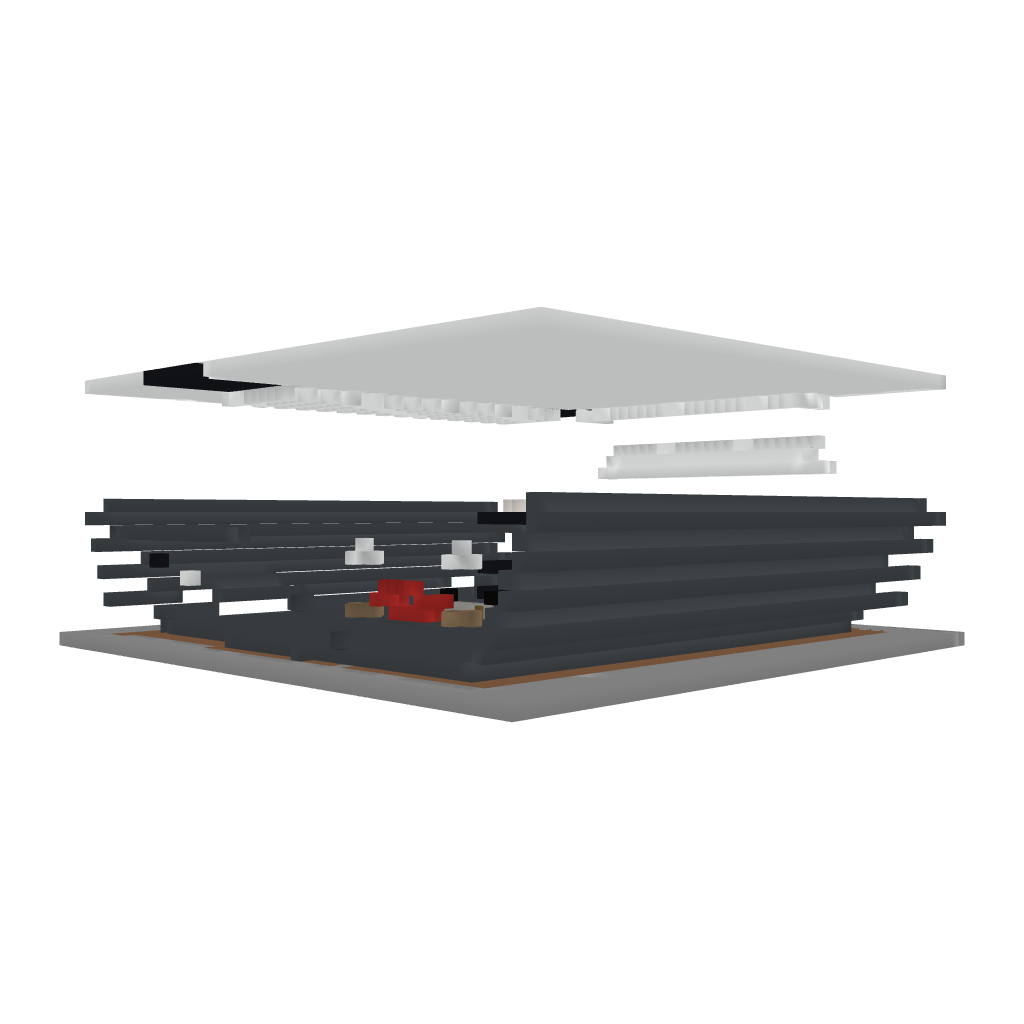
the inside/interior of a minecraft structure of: CraftPimp Nintendo boyee